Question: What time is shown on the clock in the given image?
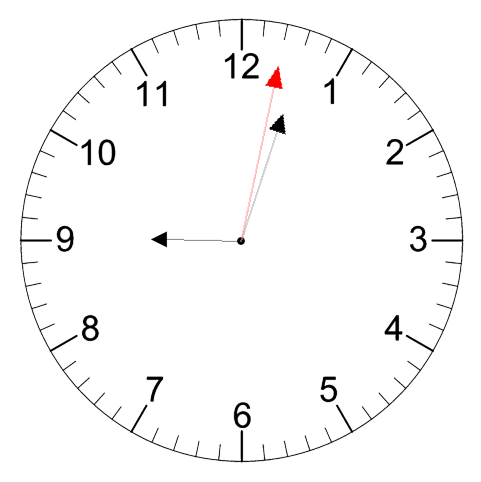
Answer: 09:03:02